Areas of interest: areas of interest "Amusement Park"
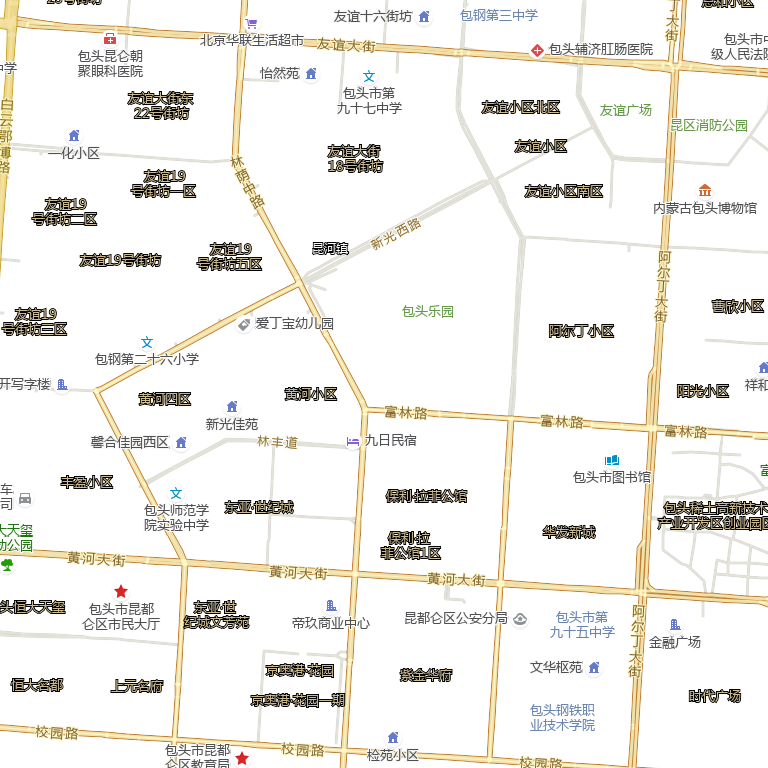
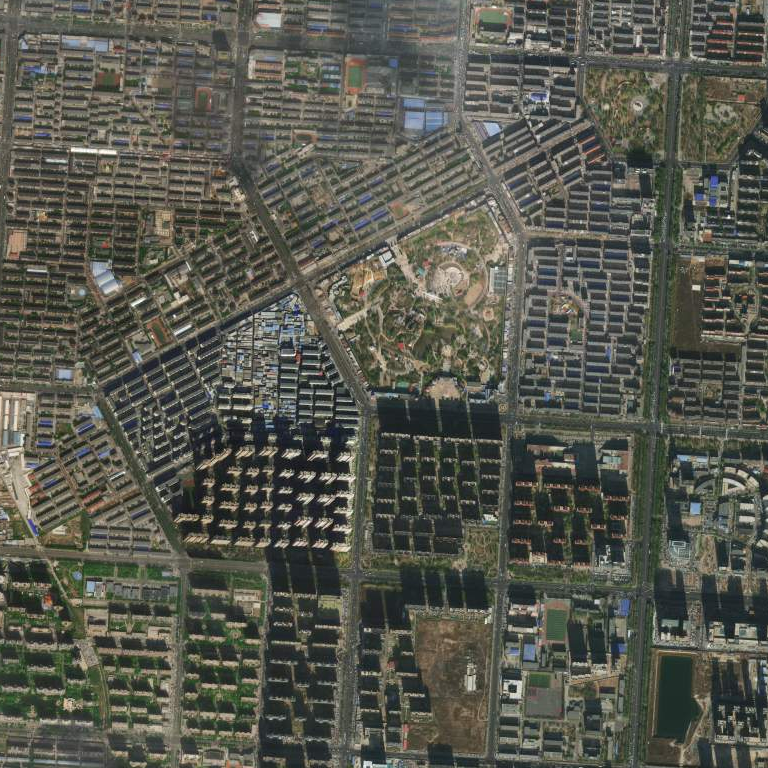